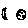
Label: moon